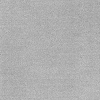
Atmospheric dust classification: dusty